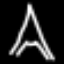
Label: The Eiffel Tower